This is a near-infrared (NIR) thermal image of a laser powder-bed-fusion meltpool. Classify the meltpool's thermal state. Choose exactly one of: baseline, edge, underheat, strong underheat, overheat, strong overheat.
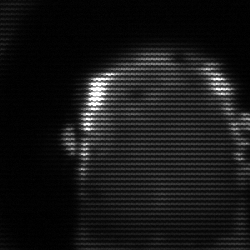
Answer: baseline